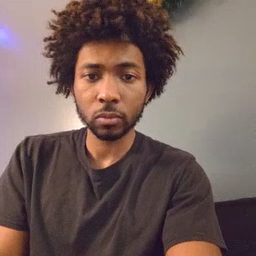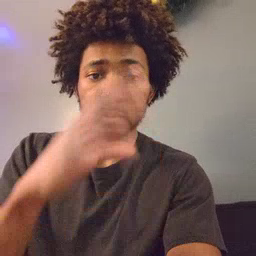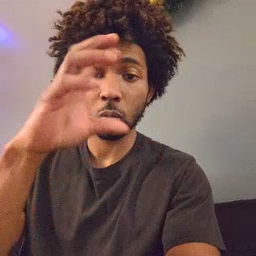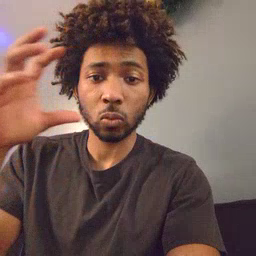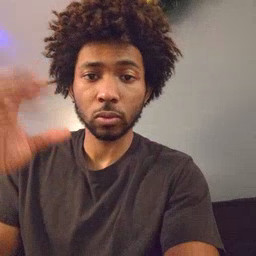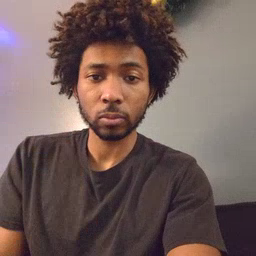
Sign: cloud